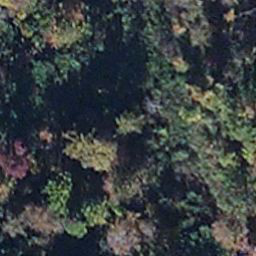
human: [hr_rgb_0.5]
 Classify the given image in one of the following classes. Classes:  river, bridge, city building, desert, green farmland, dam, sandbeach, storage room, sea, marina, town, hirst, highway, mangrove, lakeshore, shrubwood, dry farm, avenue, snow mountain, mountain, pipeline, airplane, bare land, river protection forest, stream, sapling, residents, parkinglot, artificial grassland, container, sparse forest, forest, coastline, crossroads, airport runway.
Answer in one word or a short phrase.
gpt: mangrove